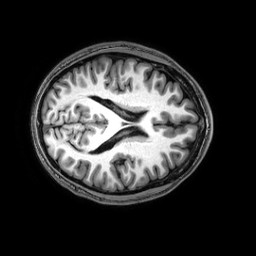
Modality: T1w
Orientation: axial
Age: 21
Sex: male
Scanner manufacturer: philips
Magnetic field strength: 3 T
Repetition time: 8.2 s
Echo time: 0.0037 s